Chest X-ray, AP view. Patient: 82 years old, sex M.
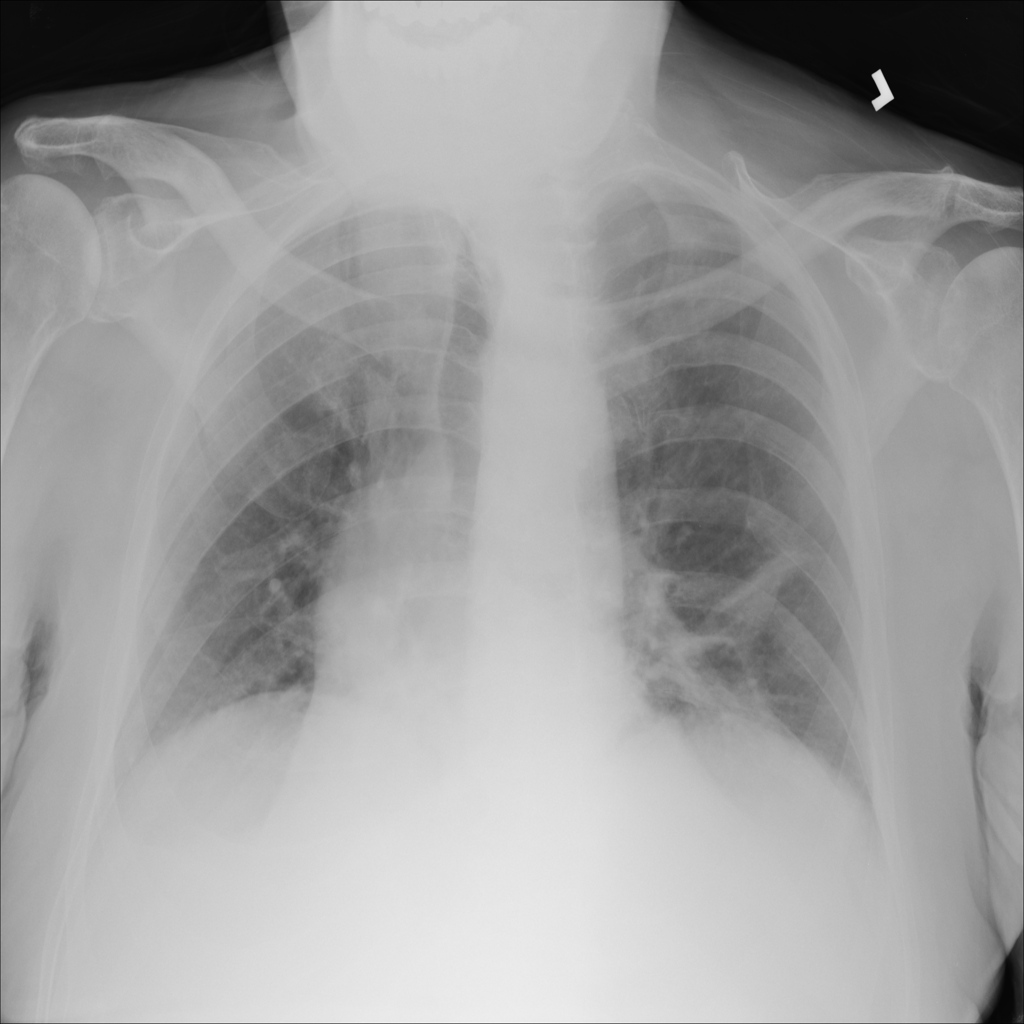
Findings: Pneumonia